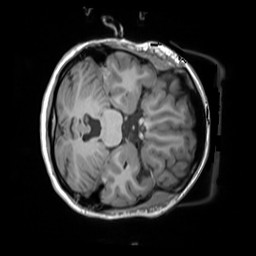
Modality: T1w
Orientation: axial
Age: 28
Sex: female
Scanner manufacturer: siemens
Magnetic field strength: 3 T
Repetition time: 1.55 s
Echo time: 0.00234 s